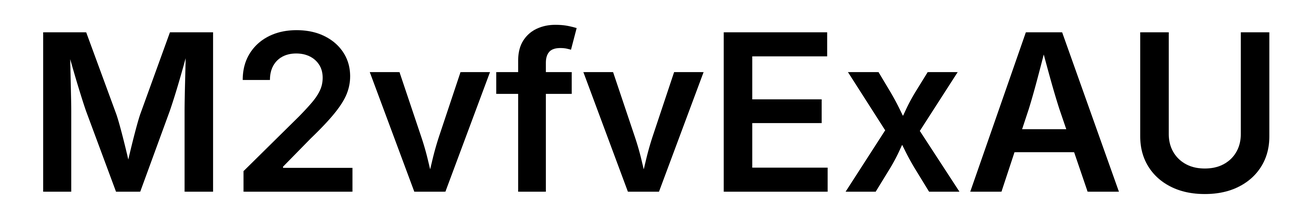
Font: Inter_SemiBold